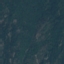
Label: Forest